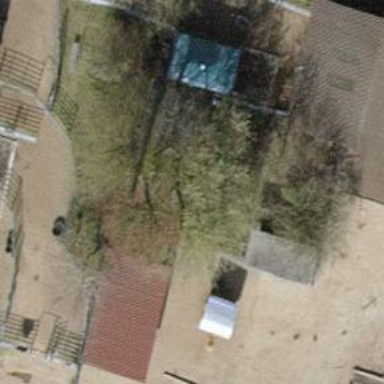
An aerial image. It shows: Fence.